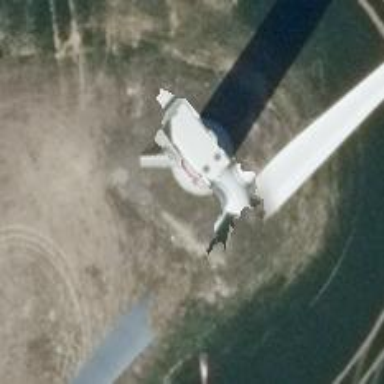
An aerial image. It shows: Wind generator powered by Vestas horizontal axis wind turbine.